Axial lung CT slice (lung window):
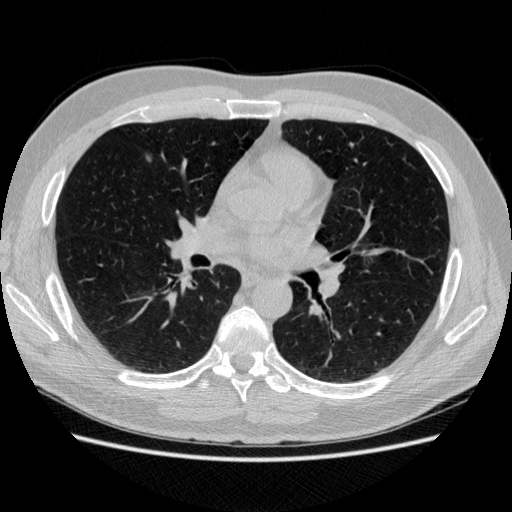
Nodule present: yes
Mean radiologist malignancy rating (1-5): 2.667